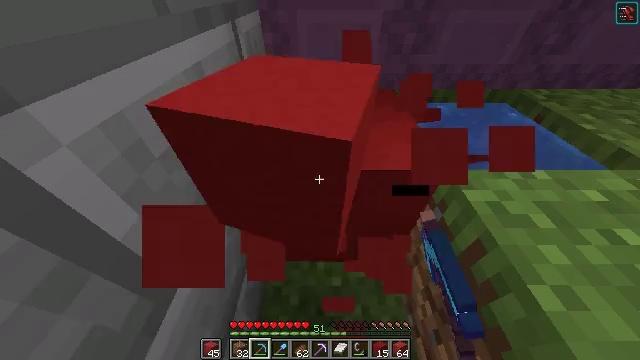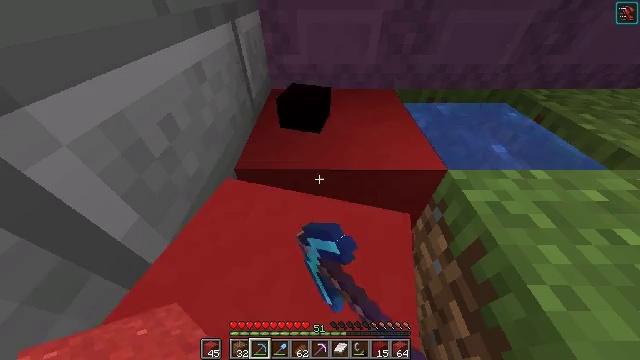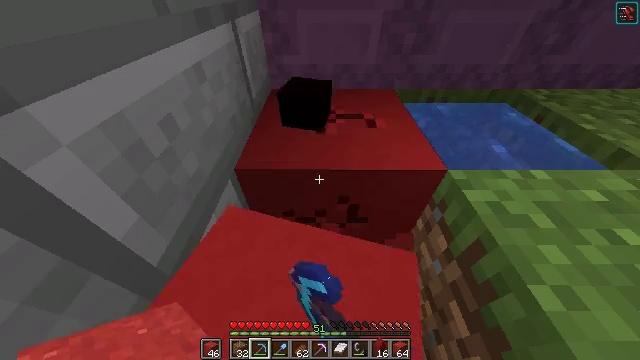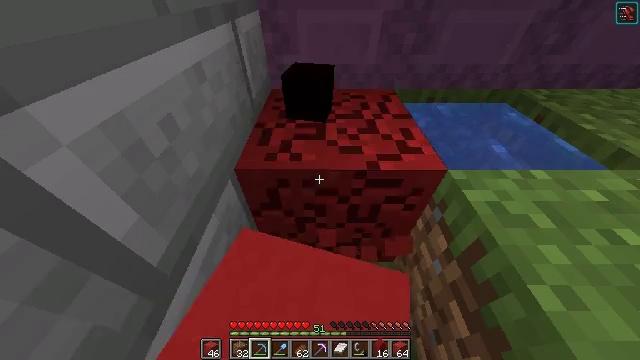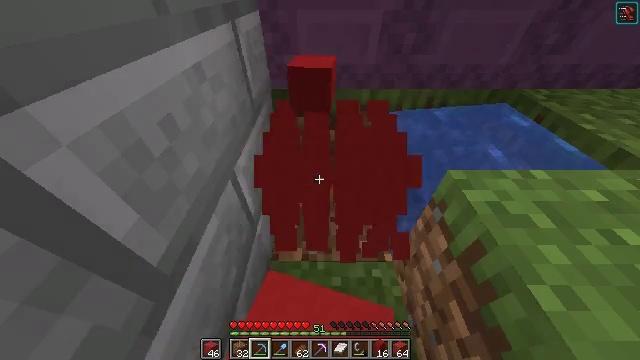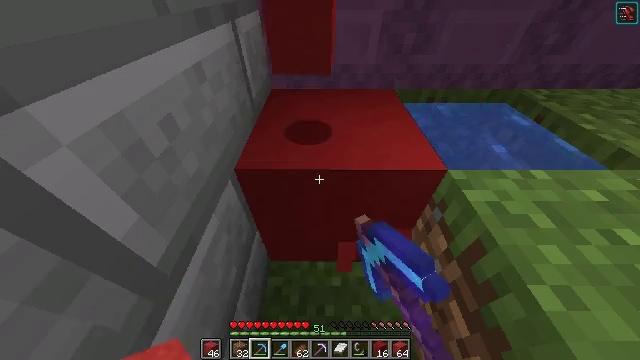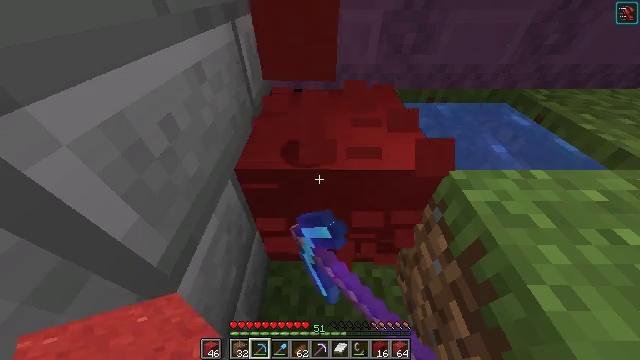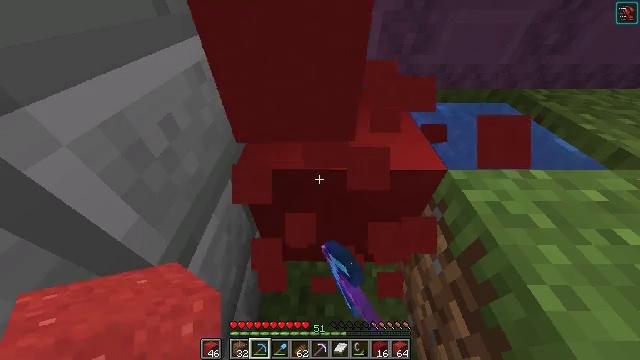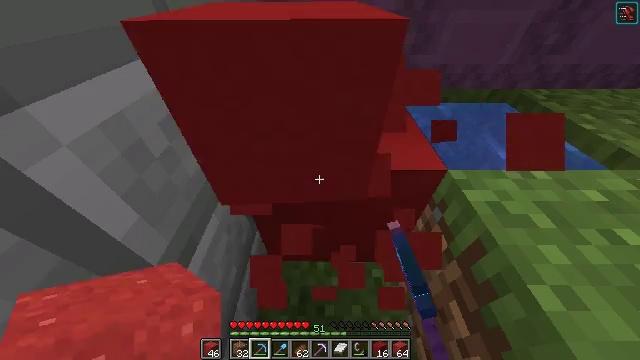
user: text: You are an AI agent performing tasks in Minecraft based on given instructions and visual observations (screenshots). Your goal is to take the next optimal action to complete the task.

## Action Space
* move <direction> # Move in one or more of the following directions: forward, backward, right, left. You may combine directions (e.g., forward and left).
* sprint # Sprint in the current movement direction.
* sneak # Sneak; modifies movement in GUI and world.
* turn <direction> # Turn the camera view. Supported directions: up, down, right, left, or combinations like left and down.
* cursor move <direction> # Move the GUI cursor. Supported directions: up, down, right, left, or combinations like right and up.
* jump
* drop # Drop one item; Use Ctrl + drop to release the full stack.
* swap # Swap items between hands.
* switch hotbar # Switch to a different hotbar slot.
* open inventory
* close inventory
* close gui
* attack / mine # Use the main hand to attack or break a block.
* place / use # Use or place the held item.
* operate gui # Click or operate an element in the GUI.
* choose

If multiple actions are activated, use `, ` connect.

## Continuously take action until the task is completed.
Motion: motion action
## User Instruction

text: Mine the red concrete block.
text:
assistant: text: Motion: attack / mine and use / place
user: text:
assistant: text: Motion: attack / mine and use / place
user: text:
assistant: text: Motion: attack / mine and use / place
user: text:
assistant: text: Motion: attack / mine and use / place
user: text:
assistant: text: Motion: attack / mine and use / place
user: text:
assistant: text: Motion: attack / mine and use / place
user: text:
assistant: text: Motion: attack / mine and use / place
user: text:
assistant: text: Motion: attack / mine and use / place
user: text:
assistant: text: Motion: attack / mine and use / place